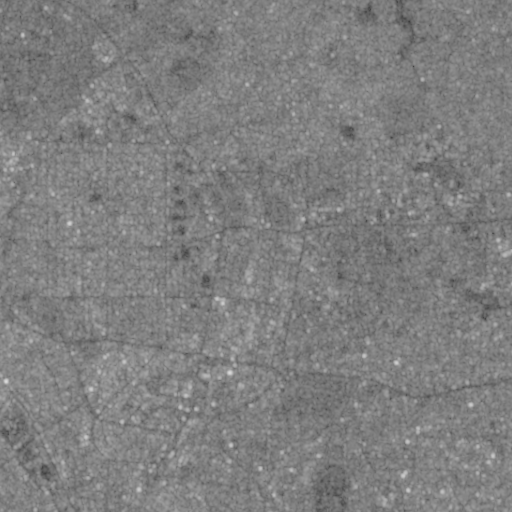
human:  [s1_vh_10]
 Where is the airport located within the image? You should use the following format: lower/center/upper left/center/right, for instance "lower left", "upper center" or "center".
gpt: The airport is located in the upper left of the image.
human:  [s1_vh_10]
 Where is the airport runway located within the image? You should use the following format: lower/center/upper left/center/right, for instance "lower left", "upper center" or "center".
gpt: The airport runway is located in the upper left of the image.
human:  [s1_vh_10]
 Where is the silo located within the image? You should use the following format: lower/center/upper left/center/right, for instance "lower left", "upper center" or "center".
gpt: The silo is located in the center of the image.
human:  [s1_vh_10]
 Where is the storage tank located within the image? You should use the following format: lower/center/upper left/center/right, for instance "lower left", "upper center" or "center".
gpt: The storage tank is located in the center of the image.
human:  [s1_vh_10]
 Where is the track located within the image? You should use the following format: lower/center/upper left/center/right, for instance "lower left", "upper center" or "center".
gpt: The track is located in the lower right of the image.
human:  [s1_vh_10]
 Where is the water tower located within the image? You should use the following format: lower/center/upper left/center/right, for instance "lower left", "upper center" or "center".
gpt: The water tower is located in the lower center of the image.
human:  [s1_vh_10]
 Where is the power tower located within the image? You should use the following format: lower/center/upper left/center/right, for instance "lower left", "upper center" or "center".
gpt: There is no power tower in the image.

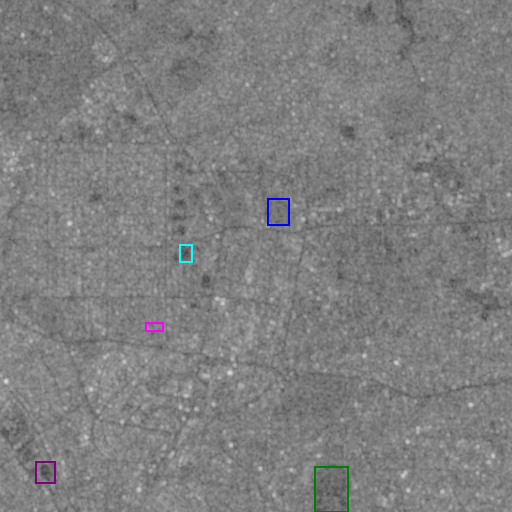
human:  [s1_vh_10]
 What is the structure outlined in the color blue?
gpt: The structure outlined in blue is a park.
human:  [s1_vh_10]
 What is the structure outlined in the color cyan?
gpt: The structure outlined in cyan is a parking lot.
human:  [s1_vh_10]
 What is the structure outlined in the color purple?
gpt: The structure outlined in purple is a stadium.
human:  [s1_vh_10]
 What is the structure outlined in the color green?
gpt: The structure outlined in green is a track.
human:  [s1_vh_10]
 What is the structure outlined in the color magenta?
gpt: The structure outlined in magenta is a building.
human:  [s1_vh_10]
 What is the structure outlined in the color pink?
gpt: There is no pink outline.